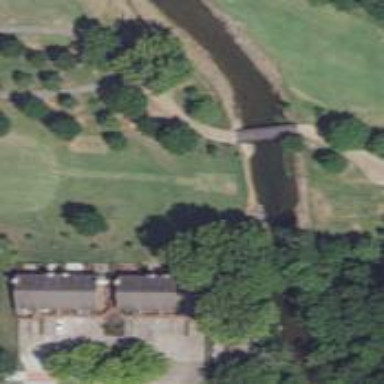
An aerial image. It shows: Path on bridge designed for golf carts.